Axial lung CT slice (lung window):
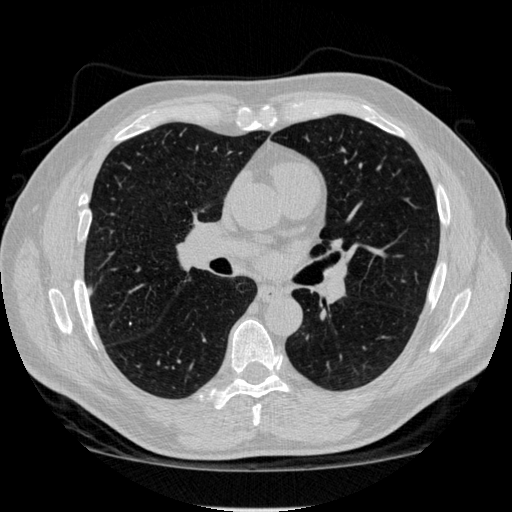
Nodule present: no